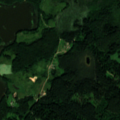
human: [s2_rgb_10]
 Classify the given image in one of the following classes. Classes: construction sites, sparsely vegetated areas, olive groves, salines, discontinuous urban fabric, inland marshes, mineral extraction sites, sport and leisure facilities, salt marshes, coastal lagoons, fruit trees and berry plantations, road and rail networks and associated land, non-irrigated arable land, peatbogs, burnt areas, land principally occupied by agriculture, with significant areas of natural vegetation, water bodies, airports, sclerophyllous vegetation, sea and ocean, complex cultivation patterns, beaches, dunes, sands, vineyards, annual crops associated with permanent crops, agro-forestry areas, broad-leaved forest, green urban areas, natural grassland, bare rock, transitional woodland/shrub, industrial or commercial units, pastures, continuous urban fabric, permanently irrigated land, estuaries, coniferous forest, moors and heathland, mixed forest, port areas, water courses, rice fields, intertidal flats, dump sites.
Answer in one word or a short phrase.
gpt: land principally occupied by agriculture, with significant areas of natural vegetation, broad-leaved forest, coniferous forest, mixed forest, water bodies